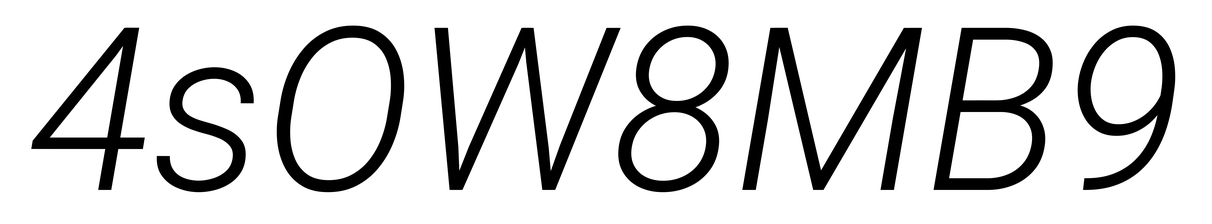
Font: Roboto-Italic_Light_Italic